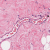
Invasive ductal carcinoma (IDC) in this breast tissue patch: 0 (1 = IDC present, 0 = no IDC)